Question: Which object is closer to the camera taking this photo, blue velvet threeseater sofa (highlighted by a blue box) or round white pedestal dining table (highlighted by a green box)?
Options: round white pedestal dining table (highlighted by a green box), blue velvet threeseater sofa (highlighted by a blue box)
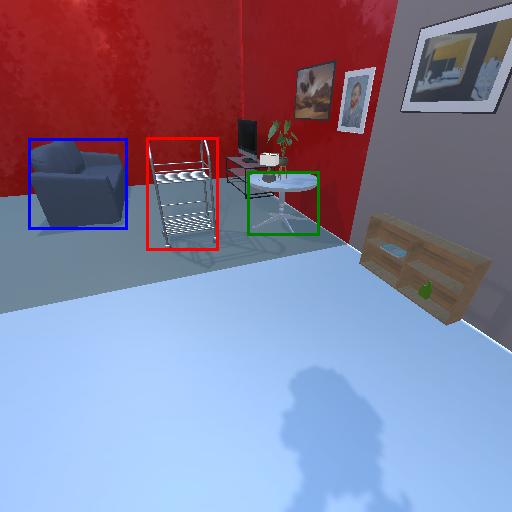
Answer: round white pedestal dining table (highlighted by a green box)